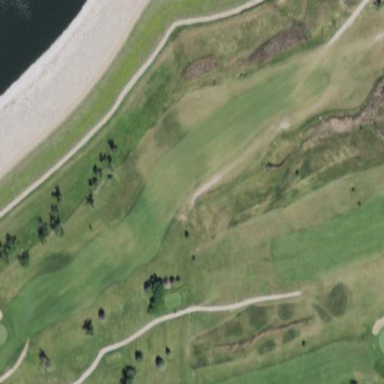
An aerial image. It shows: Golf rough area.